Field crop: maize
Growth stage: 2
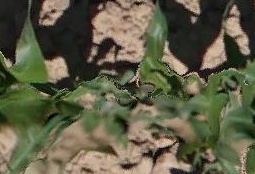
Species: maize